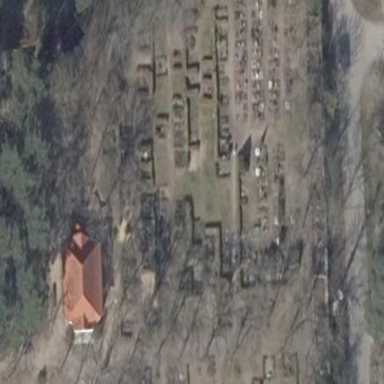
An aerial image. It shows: Sector in the cemetery.